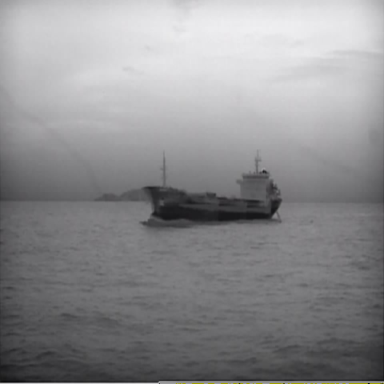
There is a liner in the infrared image.